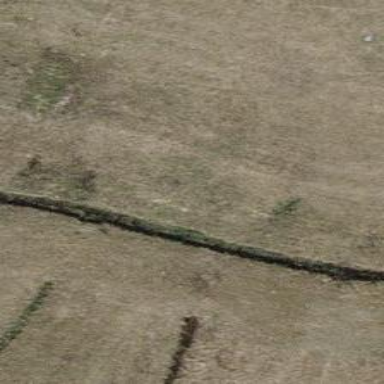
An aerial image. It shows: Ditch in the surroundings.